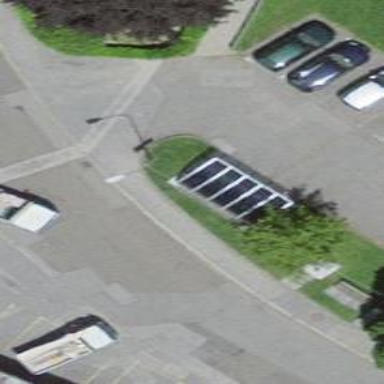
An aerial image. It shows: Motorcycle parking area with asphalt surface.